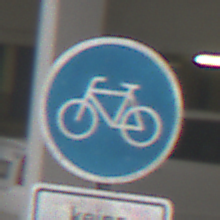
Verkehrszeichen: Radweg
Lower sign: HinweisDurchVerbaleAngabe4
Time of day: Midday
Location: Roofed (Urban)
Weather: Overcast
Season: NotSpecified
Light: Artificial